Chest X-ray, PA view. Patient: 79 years old, sex M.
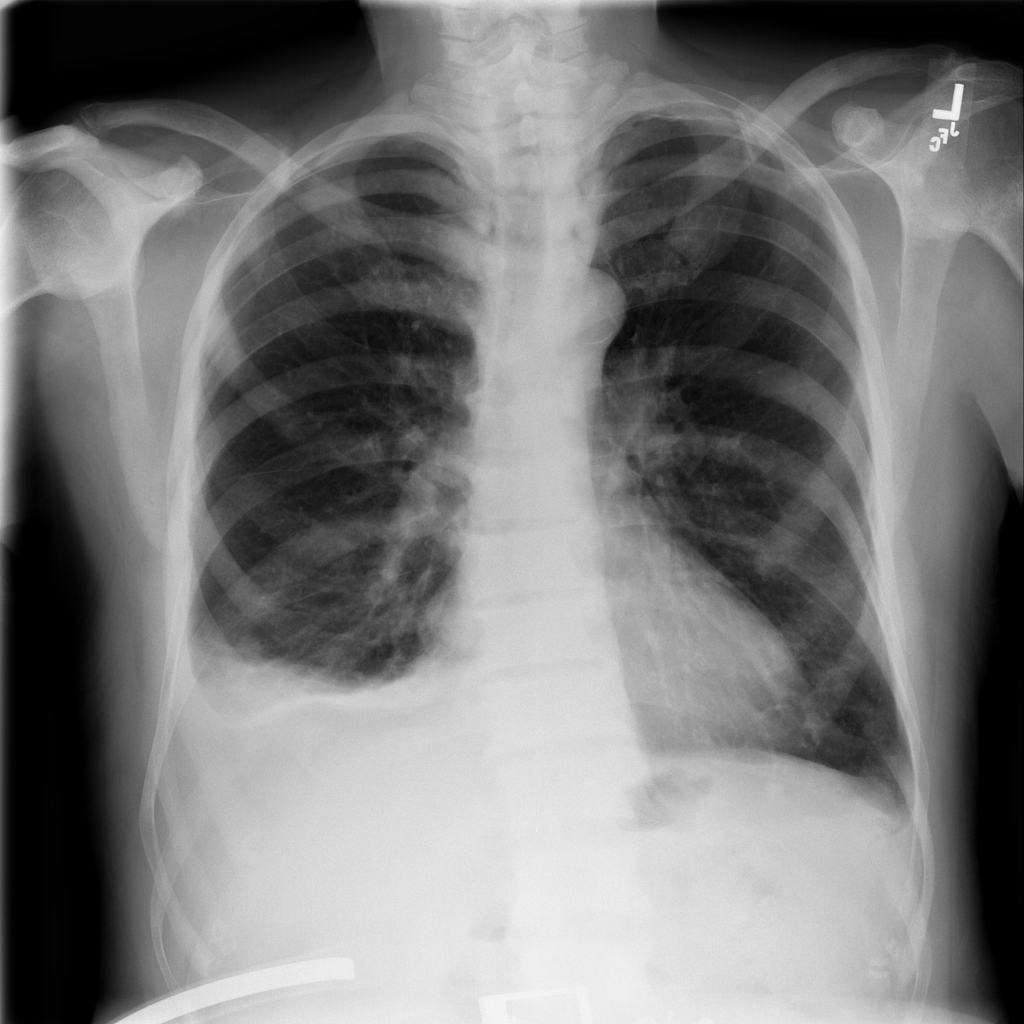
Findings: Consolidation, Effusion